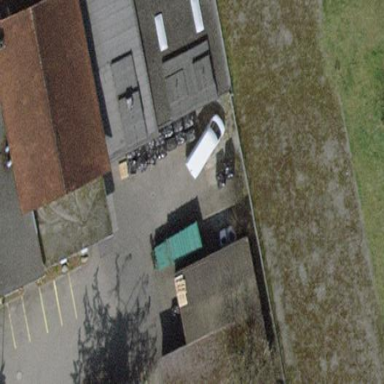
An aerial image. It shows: View of roof of building.